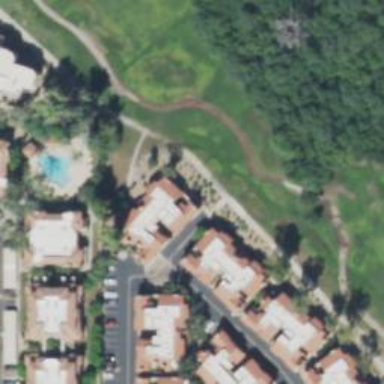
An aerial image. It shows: Golf tee.